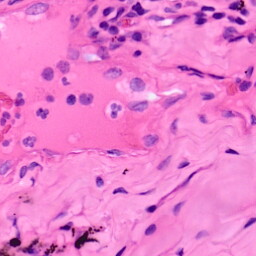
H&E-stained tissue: Lung